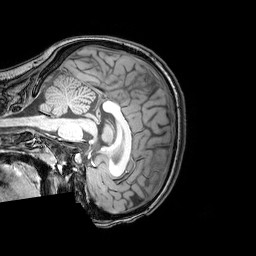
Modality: T1w
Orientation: sagittal
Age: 19
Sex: female
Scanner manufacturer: philips
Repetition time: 0.008141 s
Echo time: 0.00374 s